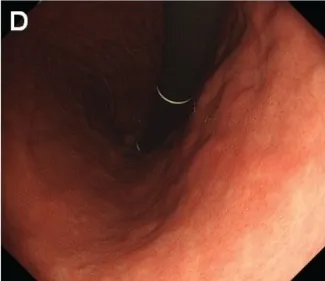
Esophagogastroduodenoscopy images of Case 1. (d): 45 months after eradication of H. Pylori. Small elevations disappeared and whitish spots could be partly observed in the gastric body. (d): Esophagogastroduodenoscopy performed 45 months after eradication of H. Pylori showed vague whitish spots in the gastric body.
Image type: endoscopy (gi_endoscopy)